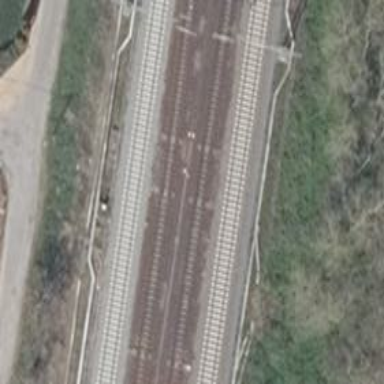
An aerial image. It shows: Railway switch with the turnout side on the left.